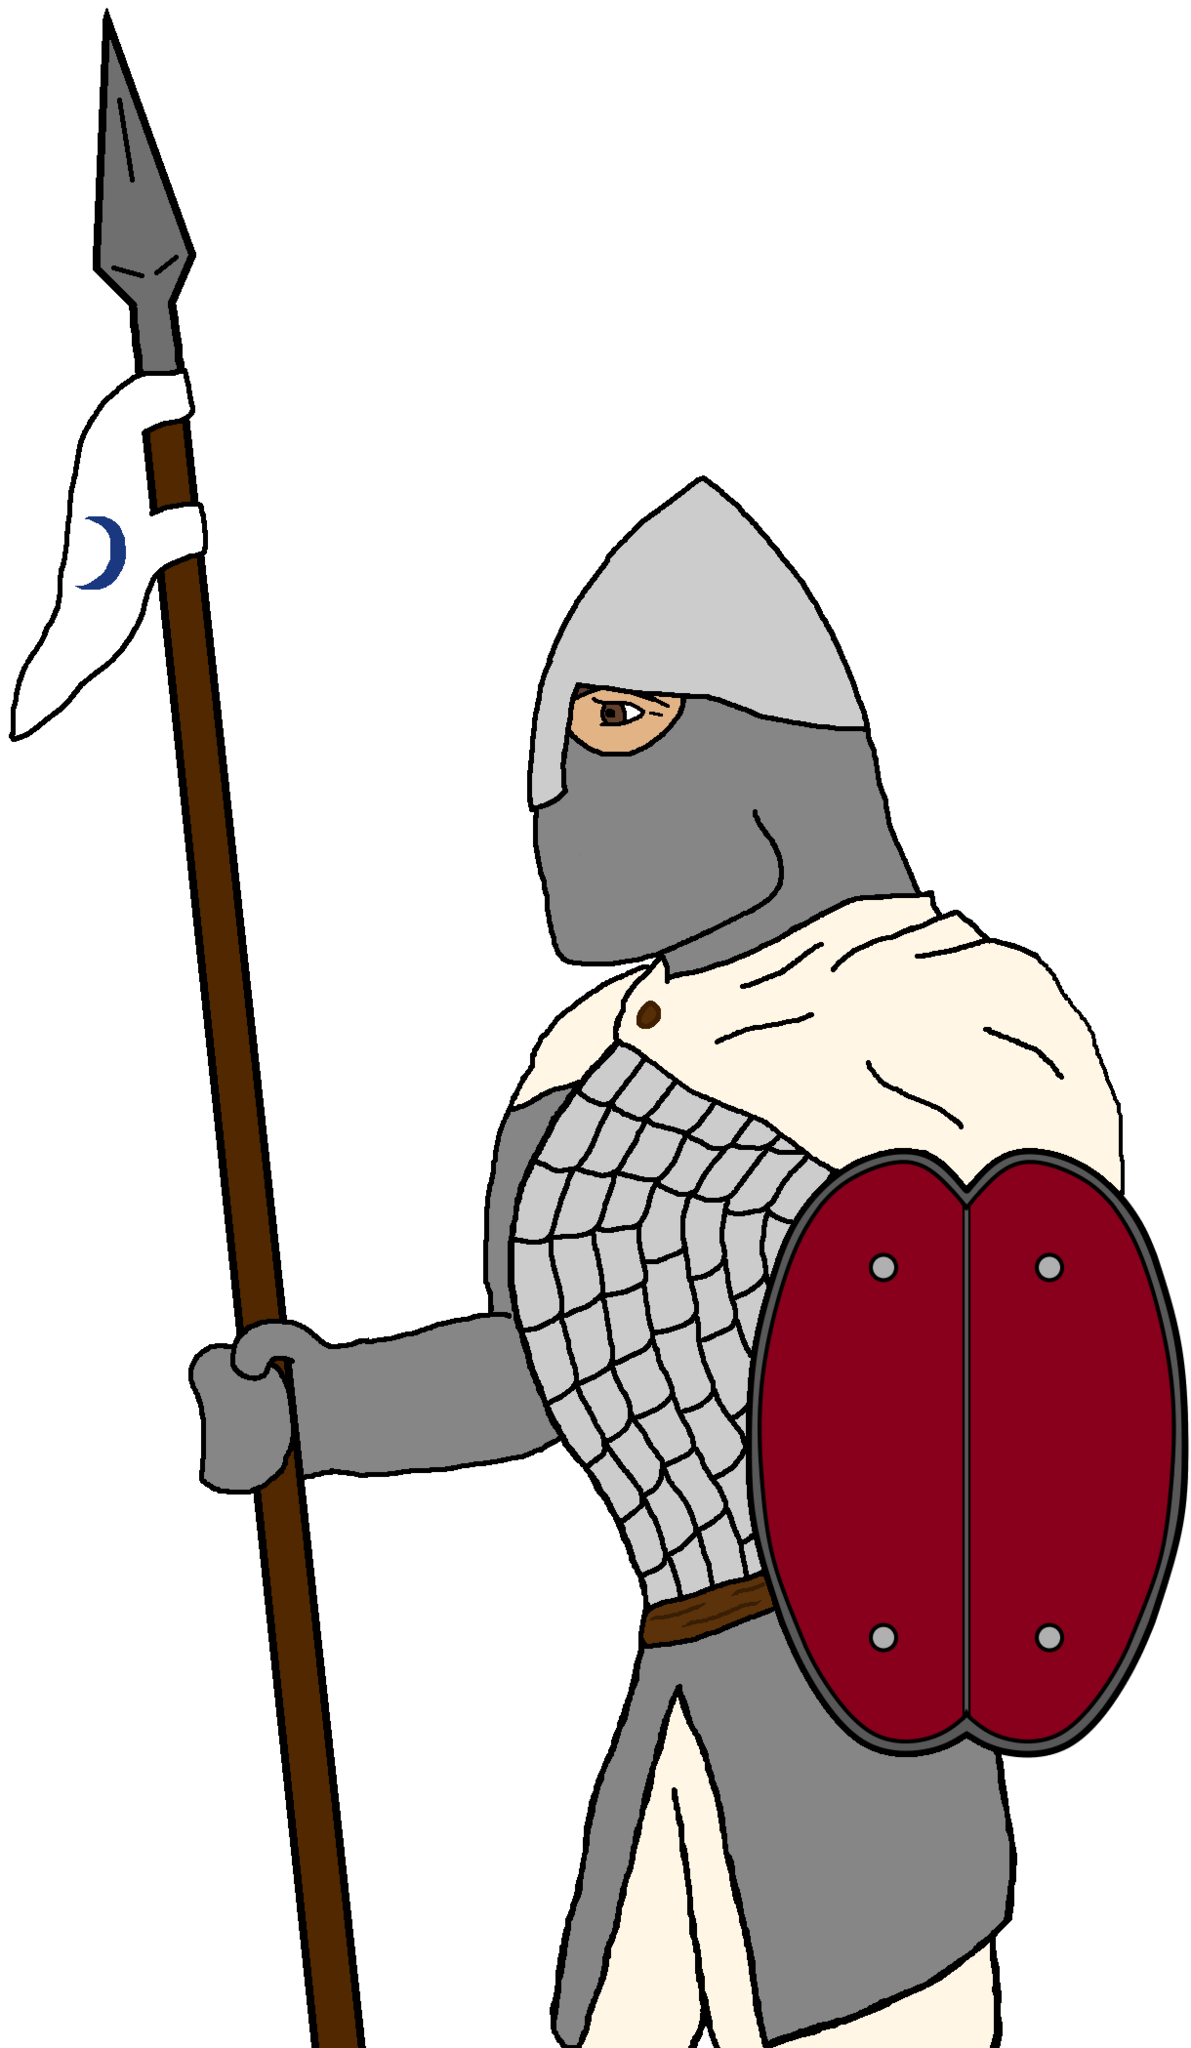
Label: 4_Yes_Chad